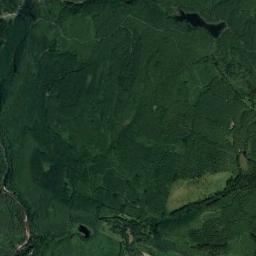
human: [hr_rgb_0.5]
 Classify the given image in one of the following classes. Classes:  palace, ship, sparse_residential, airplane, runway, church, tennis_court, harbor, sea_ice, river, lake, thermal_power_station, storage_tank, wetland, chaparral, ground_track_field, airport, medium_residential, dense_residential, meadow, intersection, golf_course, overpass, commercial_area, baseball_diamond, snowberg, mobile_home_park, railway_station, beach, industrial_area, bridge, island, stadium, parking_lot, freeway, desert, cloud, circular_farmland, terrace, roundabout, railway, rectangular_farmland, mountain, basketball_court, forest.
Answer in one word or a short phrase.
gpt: forest